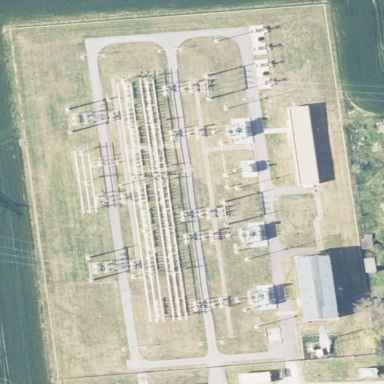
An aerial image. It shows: Distribution substation surrounded by fence.